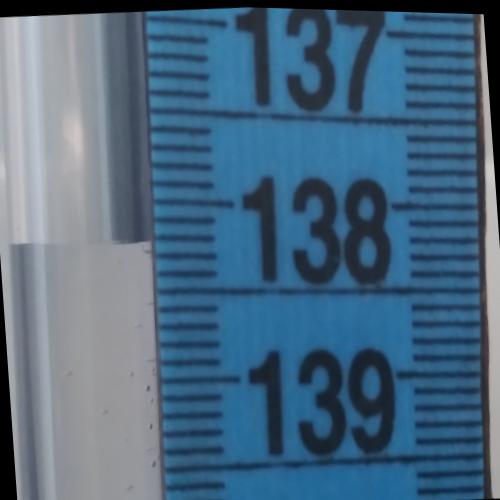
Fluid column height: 138.2 cm